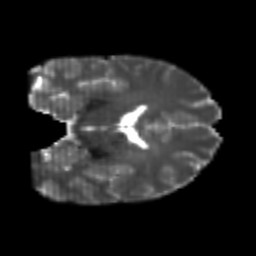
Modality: T2w
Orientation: coronal
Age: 22
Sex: male
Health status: healthy
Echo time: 0.074 s